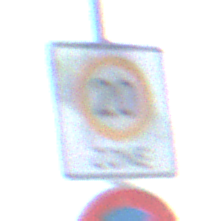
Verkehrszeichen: BeginnZone20
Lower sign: AbsolutesHalteverbot
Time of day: SunriseSunset
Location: Outdoor (Nature)
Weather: Clear
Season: NotSpecified
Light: Natural